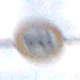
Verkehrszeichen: VerbotKraftfahrzeugeZuegeNichtSchneller25
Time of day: SunriseSunset
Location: Outdoor (Nature)
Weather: PartlyCloudy
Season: NotSpecified
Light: Natural